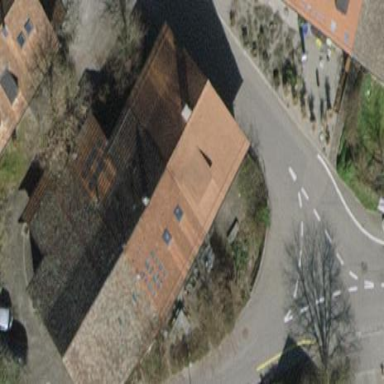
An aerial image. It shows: Building with tiled roof.